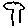
Label: tree